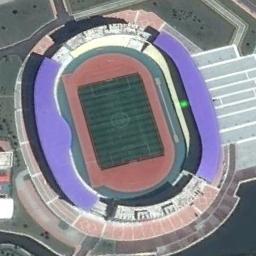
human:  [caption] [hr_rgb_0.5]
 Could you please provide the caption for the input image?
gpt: The stadium is surrounded by grass .

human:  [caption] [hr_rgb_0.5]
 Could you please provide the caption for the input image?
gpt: Oval stadium next to the lawn .

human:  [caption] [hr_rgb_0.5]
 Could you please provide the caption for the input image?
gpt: The stadium is on the grass next to some roads .

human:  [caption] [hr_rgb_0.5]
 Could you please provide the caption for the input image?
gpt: This rectangular stadium has dense residential areas on three sides .

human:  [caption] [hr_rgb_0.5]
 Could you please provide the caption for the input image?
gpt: There are green lawns beside the stadium .